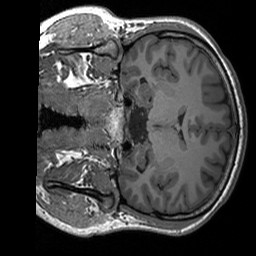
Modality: T1w
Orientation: coronal
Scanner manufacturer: siemens
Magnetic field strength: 3 T
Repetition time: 1.76 s
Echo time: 0.0022 s